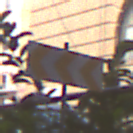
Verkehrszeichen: RichtungstafelnInKurvenGrossRechts
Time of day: MorningAfternoon
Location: Outdoor (Urban)
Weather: Clear
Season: NotSpecified
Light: Natural